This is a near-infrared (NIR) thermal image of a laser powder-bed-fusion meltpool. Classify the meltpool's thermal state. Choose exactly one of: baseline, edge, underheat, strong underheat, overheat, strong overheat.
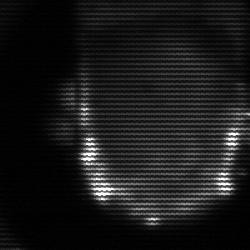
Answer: baseline